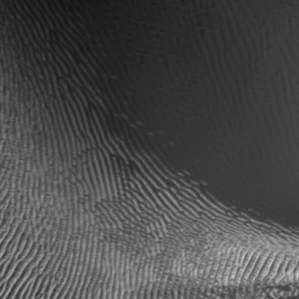
Label: frost